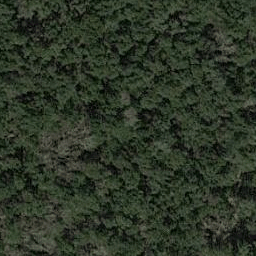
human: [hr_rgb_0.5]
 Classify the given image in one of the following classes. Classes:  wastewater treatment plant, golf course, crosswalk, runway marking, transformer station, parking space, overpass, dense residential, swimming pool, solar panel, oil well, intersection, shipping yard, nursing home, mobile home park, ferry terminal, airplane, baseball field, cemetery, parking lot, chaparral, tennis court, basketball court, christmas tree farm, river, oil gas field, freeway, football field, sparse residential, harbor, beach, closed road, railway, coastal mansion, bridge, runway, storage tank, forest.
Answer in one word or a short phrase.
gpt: forest